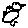
Label: bird